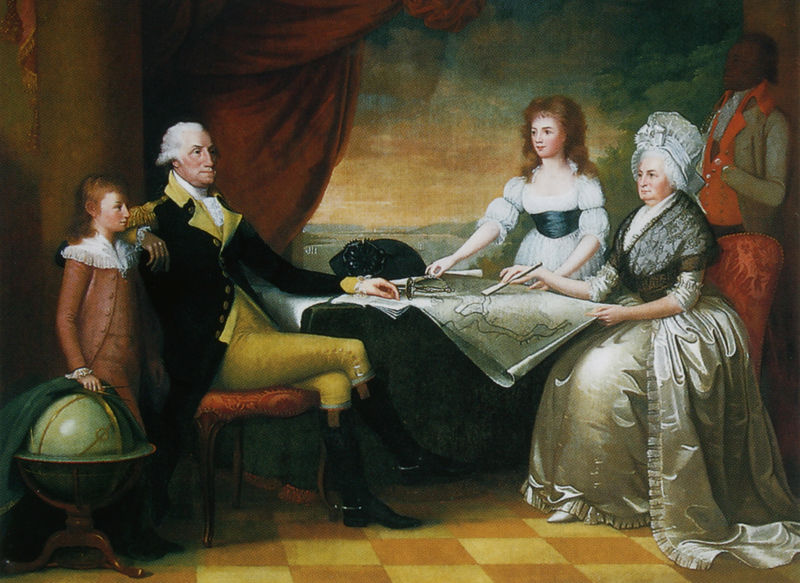
Titel: The Washington Family
Künstler: Edward Savage
Standort: Washington, D.C.
Institution: The National Gallery of Art
Schlagwörter: gemälde, gruppe, mann, meer, wasser, weiß, fluss, frauen, gelb, grün, landschaft, menschen, mädchen, ocker, see, sitzen, abend, braun, damen, fenster, frankreich, frau, grau, haar, hell, hintergrund, hut, kariert, kleid, kleider, licht, männer, orange, profil, raum, schwarz, stuhl, stühle, säule, tisch, zimmer, ausblick, gebäude, gürtel, haus, rot, haube, malerei, alt, anzug, hose, wand, band, diener, kragen, samt, spitze, stehen, bildnis, gruppenportrait, herr, innenraum, portrait, porträt, tischdecke, vorhang, bach, dämmerung, morgen, sonnenaufgang, sonne, boden, insel, haare, mantel, sessel, sitzend, adel, eltern, familie, familienbildnis, kind, mutter, personen, tochter, vater, england, knopf, locken, seide, vornehm, kinder, perücke, balkon, taille, papier, sitze, sonnenlicht, sonnenuntergang, amerika, hafen, friedrich, könig, diner, frack, steif, karten, streng, glanz, draperie, glänzend, edel, junge, zeigen, knöpfe, weste, abendrot, geschwister, neger, knabe, fliesen, uniform, bürgertum, kugel, stiefel, herrscher, kachel, kacheln, ehefrau, ehemann, gruppenbild, brokat, erdkugel, seefahrt, quadrate, karte, schwarzer, sklave, butler, moor, reise, feldherr, mohr, landkarte, fresko, aufbruch, monarchie, sporen, admiral, studium, marine, wandbild, globus, oma, welt, quadrat, preußen, sohn, imperialismus, kolonialismus, sonnen, wilhelm, perrücke, weltkugel, geographie, zirkel, statisch, overbeck, stuh, weltkarte, abtrennung, erdball, washington, kolonialzeit, monarchen, friedrich der große, lakai, kolonialisierung, george washington, amiral, angestellter, bondenkacheln, daman, familie goethe, kartenansicht, vornhem, rieterstifel, kunszwerk